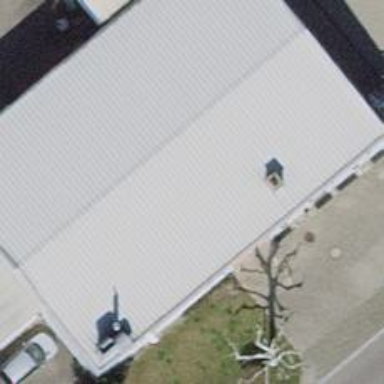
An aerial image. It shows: Car repair shop.